Field crop: maize
Growth stage: 2
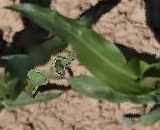
Species: maize